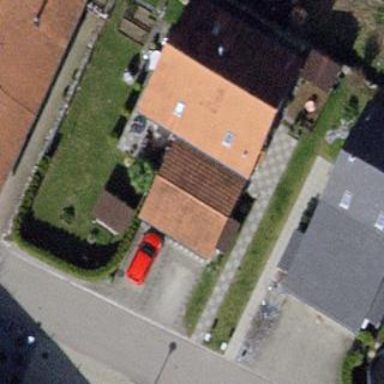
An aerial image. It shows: Garage.